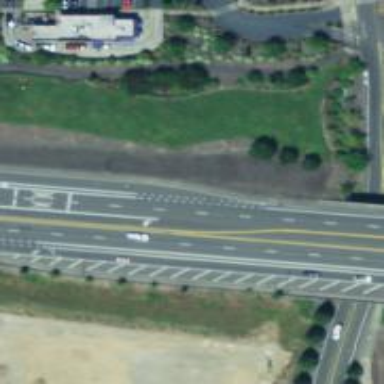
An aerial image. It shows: Primary link road with asphalt surface.